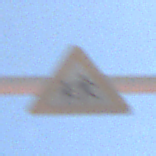
Verkehrszeichen: KinderRechts
Umgebung: Outdoor, Nature
Tageszeit: Midday
Wetter: Clear
Licht: Natural
Jahreszeit: NotSpecified
Kontrast: HighContrast